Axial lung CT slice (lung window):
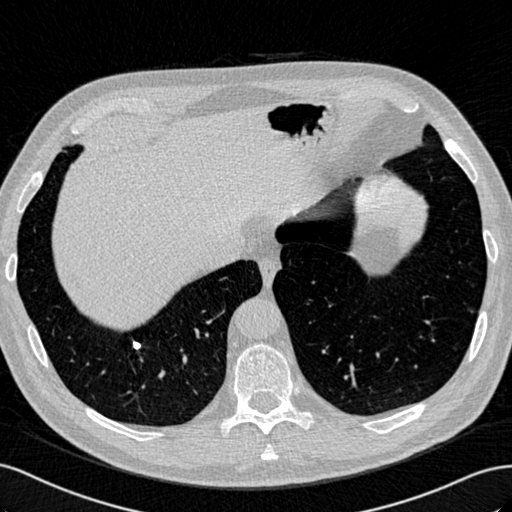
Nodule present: yes
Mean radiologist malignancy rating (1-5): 1